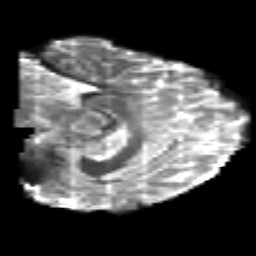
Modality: T2w
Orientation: sagittal
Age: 26
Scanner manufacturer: philips
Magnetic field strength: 3 T
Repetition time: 8.592 s
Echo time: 0.1268 s